Question: I'm fairly new to Ruby on Rails and now I have come across a following situation:
I have a Category model where it could recursively have multiple subcategory nodes. I want to firstly print all of their name with indentations.
I have already written a category helper and achieved the result I wanted.
'''
module CategoriesHelper
def recursively_render_categories_in_view(category_id, index)
this_category = Category.find(category_id)
if leaf_category?(category_id)
return
end
this_category.subcategories.each do |category|
puts "#{' '*index*5} #{category.name}!!!!!"
puts "#{' '*index*5} Click me to add a new category in this level!"
recursively_render_categories_in_view(category.id, index + 1)
end
end
def leaf_category?(category_id)
Category.find(category_id).subcategories.empty?
end
end
'''
I have created a sample category tree in the db where every category only have one subcategory node and it is essentially a linked list. Using my helper above, it prints out in the console like this:

But how do I apply this mechanism in the view? Obviously I can't use "puts" anymore and I don't think <%= %> can be used in the helper either. Hope I'm doing it right..
Thanks in advance!
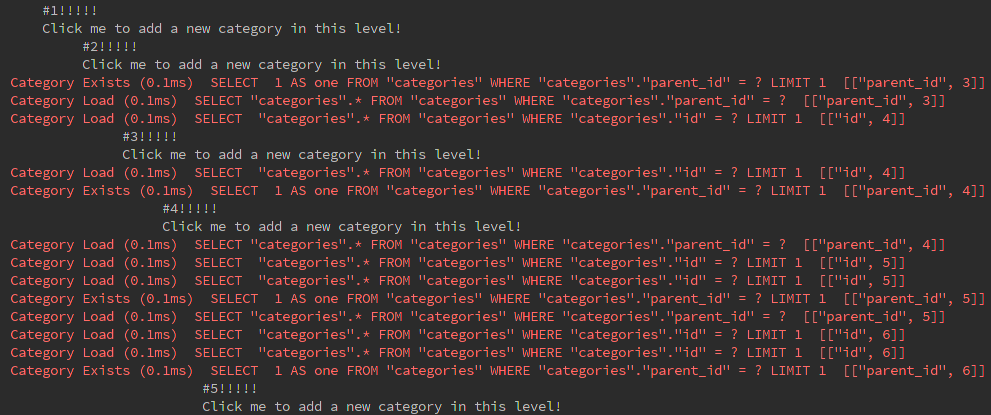
Answer: You need to build up the result as a single string and return that.
One way of doing this is to add an extra accumulator parameter to your method, that starts off as the empty string. Instead of using puts you append to that accumulator.
You could do something along the lines of
'''
def recursively_render_categories(category, index, result = "")
unless leaf_category?(category)
result.subcategories.each do |category|
result << ...
recursively_render_categories(category, index + 1, result)
end
end
result
end
'''